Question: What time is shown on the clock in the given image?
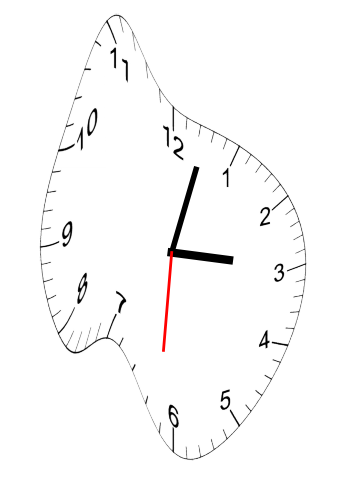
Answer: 03:02:31